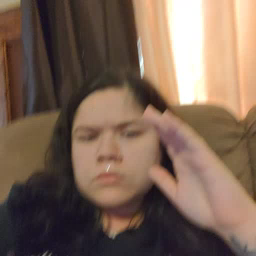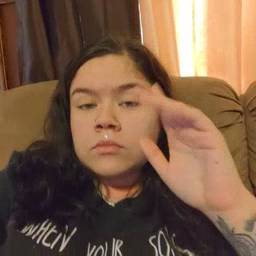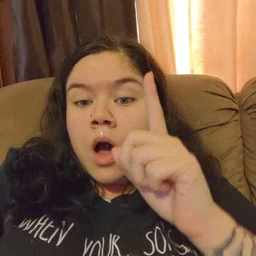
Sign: up